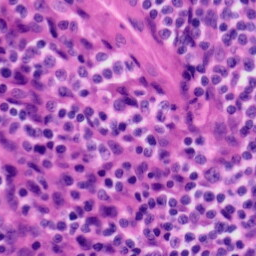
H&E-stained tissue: Tonsil